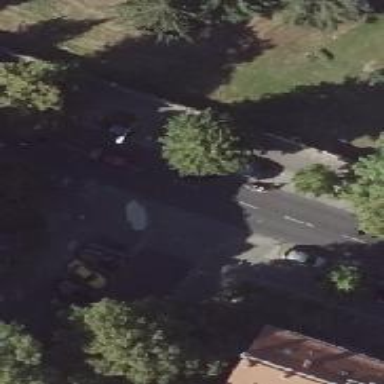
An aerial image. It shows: Unmarked crossing on the road.